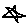
Label: star